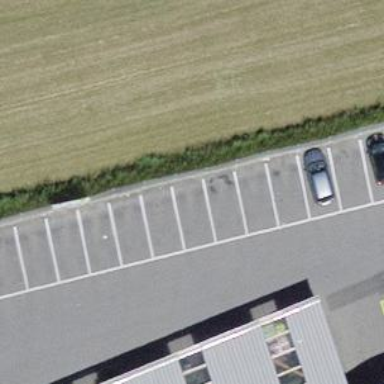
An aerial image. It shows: Street-side parking lot with asphalt surface.